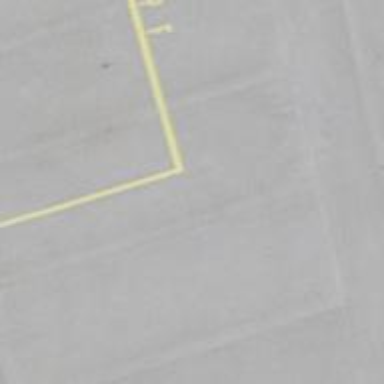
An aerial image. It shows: Airport parking position.